Interaction volume radius: 10 \u00c5
Interaction volume height: 30 \u00c5
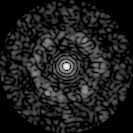
Disorder parameter: 0.7564